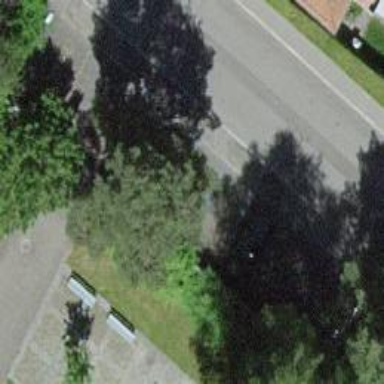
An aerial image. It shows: Street side parking area.